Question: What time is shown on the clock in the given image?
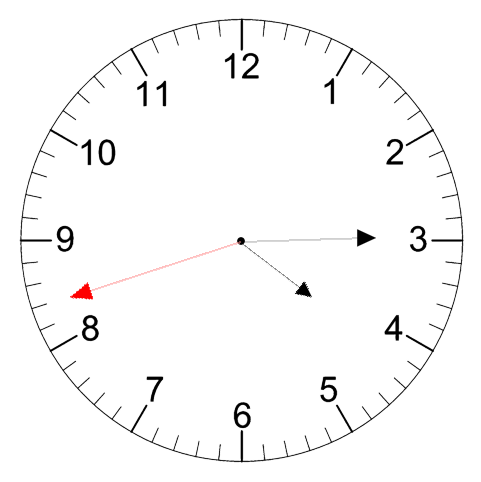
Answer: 04:14:42